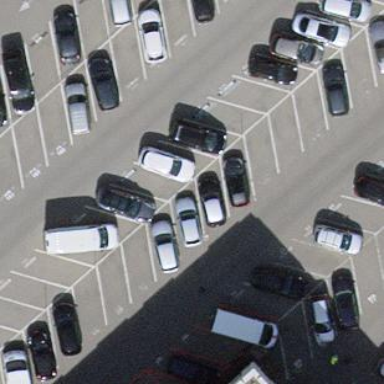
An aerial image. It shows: Parking aisle designated as service road.